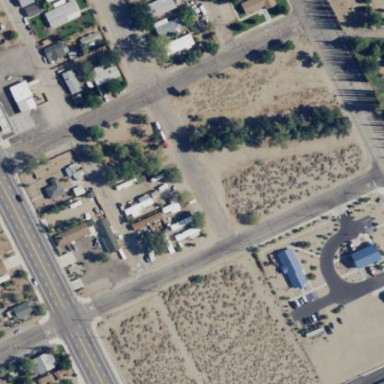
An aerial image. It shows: Residential area designated as trailer park.